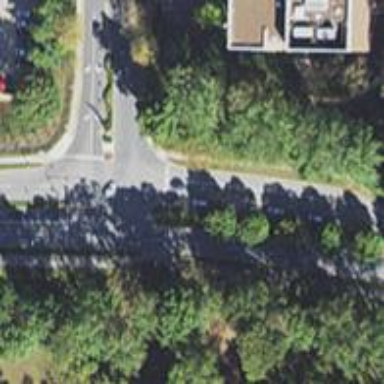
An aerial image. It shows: Marked crossing on the road.